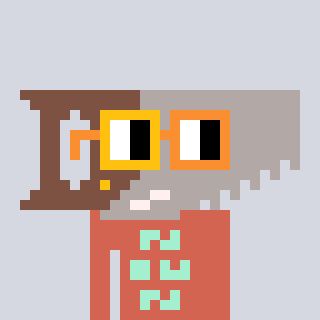
a pixel art character with square yellow and orange glasses, a saw-shaped head and a peachy-colored body on a cool background